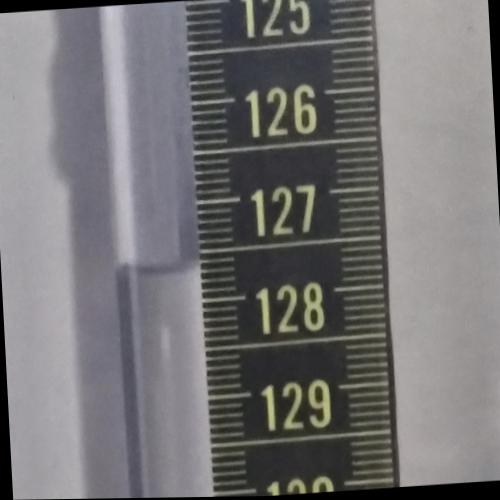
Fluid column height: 127.7 cm